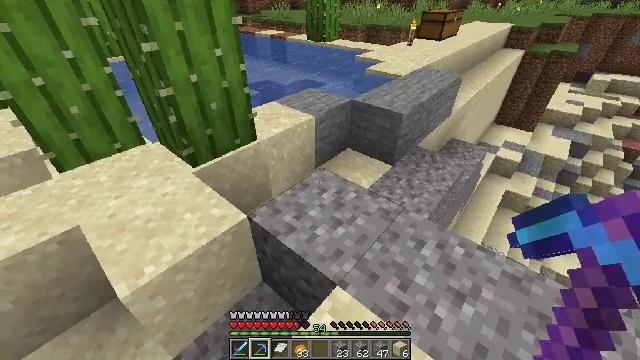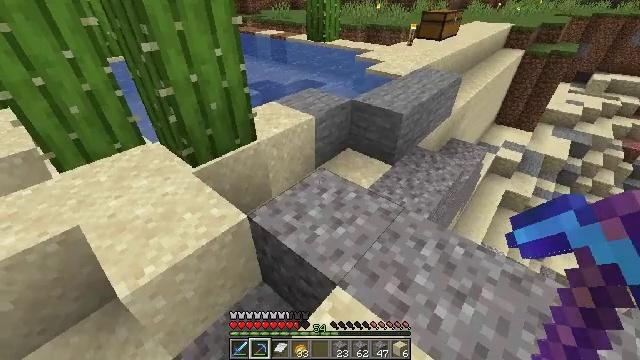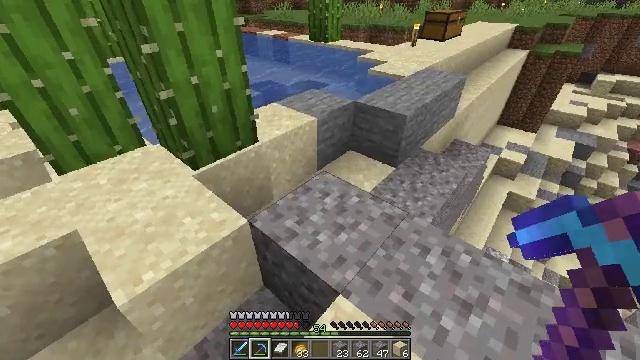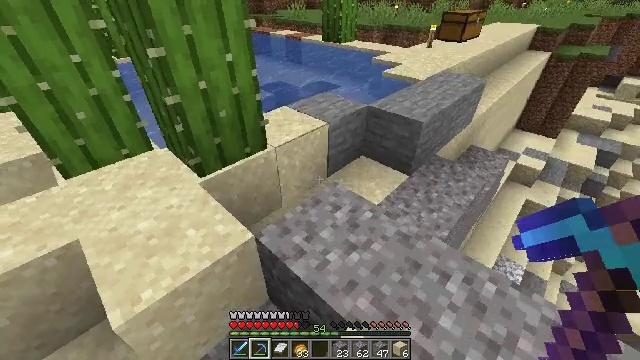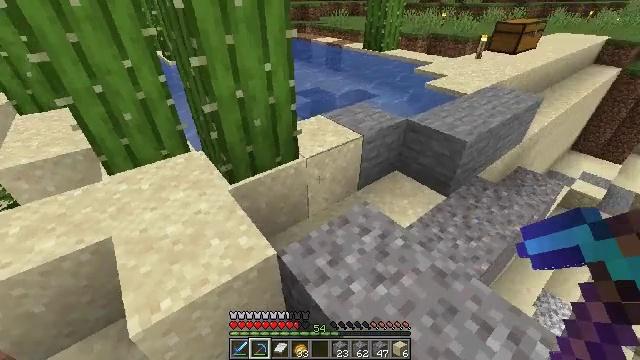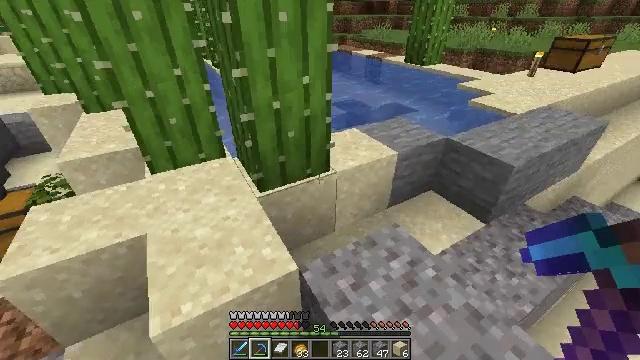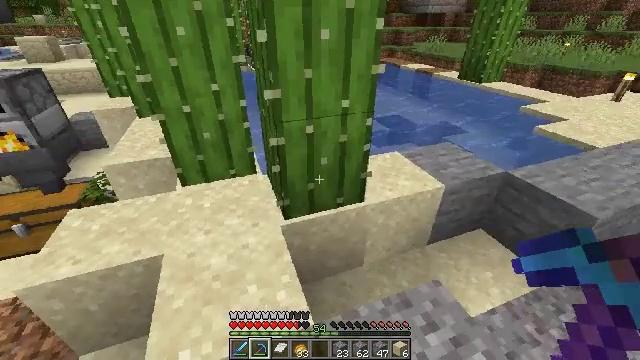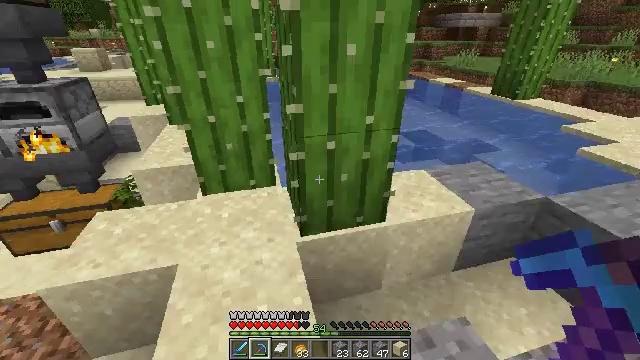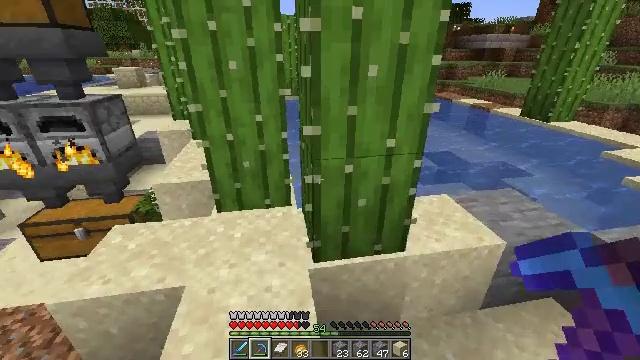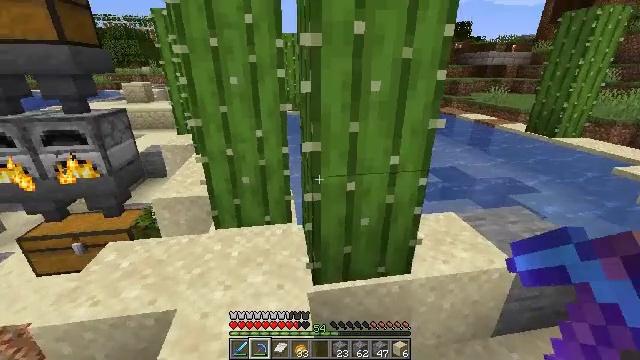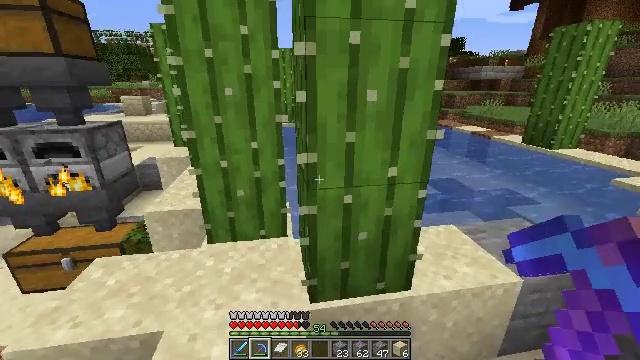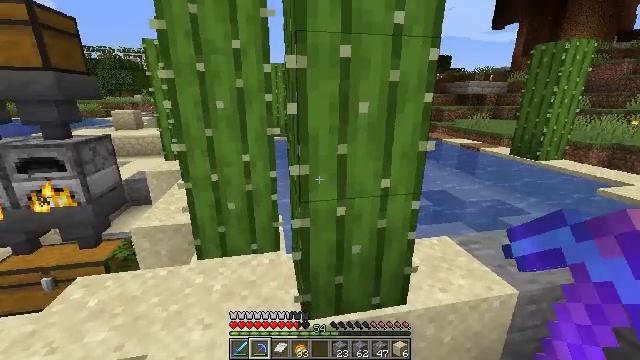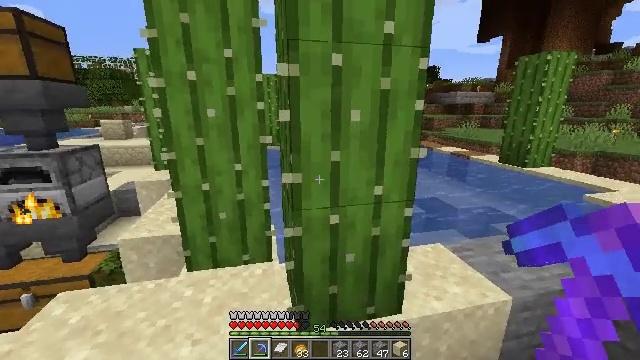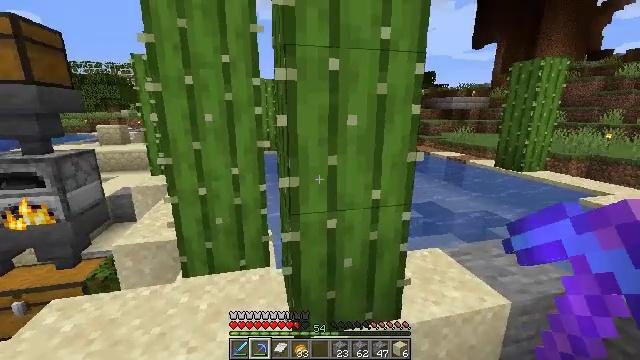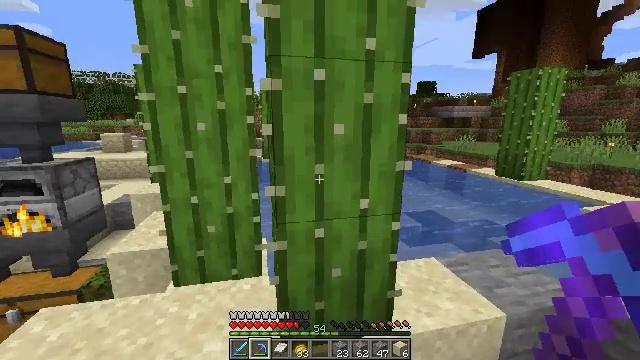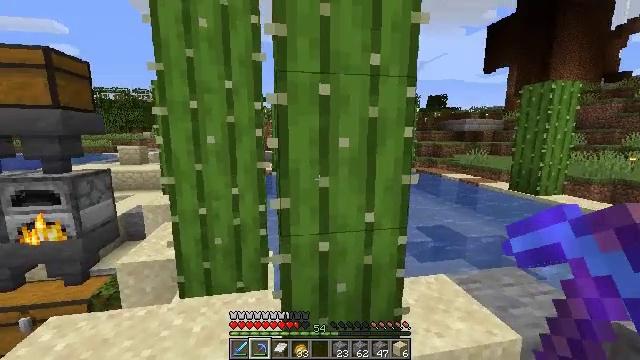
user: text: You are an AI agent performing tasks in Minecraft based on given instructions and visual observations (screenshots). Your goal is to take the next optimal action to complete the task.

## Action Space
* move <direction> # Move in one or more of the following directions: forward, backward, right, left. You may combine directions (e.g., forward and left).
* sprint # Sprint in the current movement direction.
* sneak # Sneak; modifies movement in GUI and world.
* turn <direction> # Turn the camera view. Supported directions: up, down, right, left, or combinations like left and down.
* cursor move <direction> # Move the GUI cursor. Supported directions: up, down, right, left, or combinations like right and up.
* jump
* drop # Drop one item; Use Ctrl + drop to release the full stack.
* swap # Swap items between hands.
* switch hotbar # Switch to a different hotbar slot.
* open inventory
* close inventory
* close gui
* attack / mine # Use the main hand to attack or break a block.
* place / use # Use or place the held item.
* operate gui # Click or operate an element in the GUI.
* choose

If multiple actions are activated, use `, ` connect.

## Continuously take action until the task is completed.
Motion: motion action
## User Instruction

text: Drop kelp from the inventory.
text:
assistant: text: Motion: no_op
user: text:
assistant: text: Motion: move forward
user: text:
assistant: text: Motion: move forward, turn left
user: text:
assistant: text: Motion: move forward, turn left and up
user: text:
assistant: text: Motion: move forward, turn left and up
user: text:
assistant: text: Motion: move forward, turn left and up
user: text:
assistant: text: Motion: move forward, turn left and up
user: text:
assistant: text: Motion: turn left and up
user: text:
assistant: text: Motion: turn up
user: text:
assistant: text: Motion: turn up
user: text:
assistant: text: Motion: turn right and up
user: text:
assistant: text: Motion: turn right and up
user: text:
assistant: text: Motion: turn up
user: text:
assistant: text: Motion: move right, turn up
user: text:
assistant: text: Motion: move right, turn left and up
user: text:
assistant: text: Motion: turn left and up
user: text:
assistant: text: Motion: turn left and up
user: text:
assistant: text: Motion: turn up
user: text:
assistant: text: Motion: turn left and up
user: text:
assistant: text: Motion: no_op
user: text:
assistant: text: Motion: turn up
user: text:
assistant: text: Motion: open inventory
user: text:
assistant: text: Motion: open inventory
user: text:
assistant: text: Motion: no_op
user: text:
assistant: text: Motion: cursor move right
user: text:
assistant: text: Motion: cursor move right
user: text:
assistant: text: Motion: no_op
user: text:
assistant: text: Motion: no_op
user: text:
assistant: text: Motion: no_op
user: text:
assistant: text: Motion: cursor move down